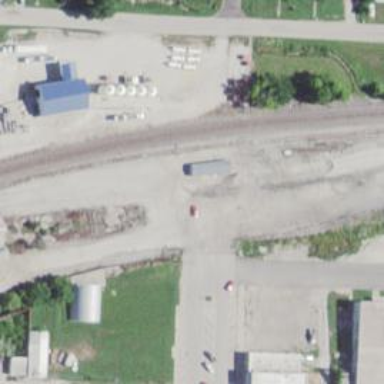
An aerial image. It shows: Railway crossing.